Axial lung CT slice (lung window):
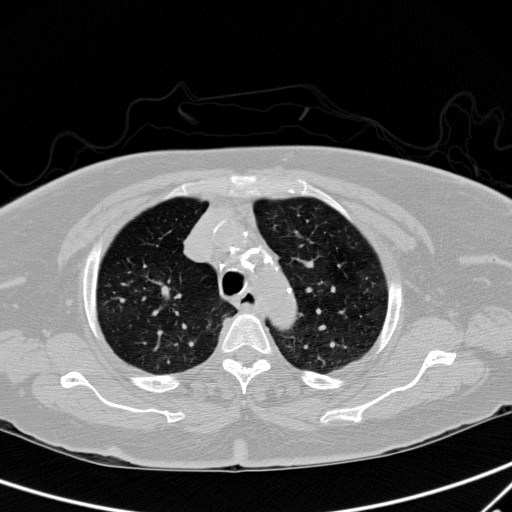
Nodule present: no